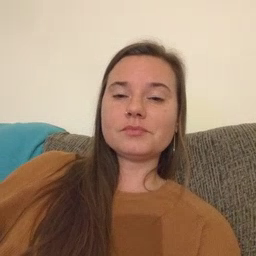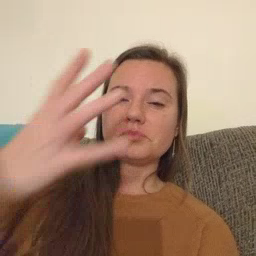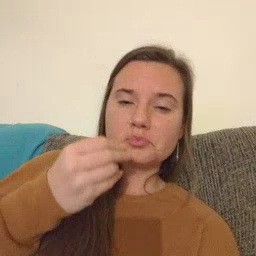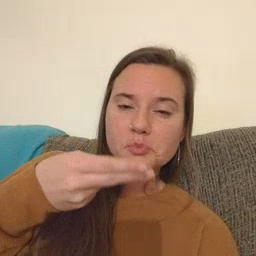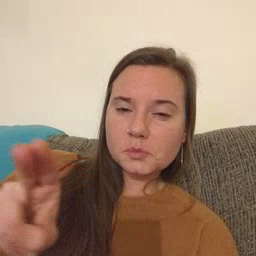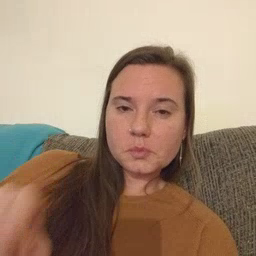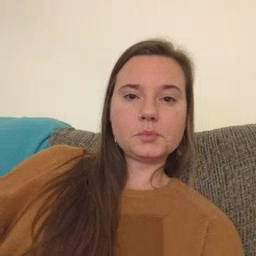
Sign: nap